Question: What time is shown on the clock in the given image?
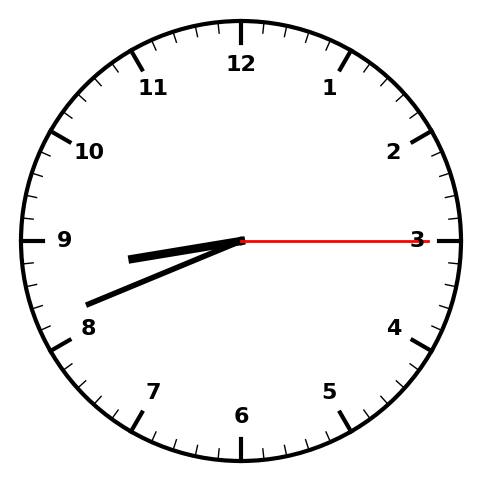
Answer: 08:41:15